Aerial crown-view tile of a tropical tree (Barro Colorado Island, Panama), acquired 20250616:
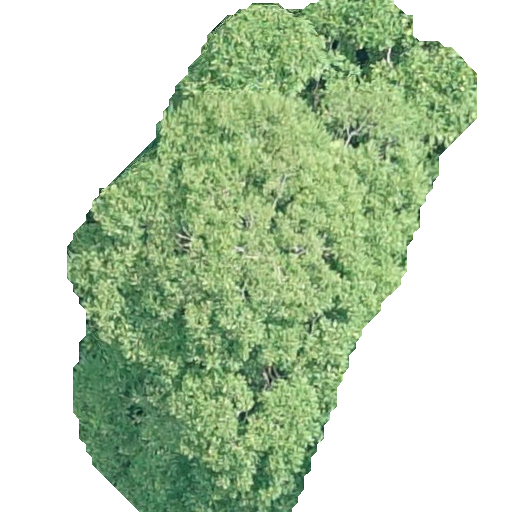
Species: Dipteryx oleifera
GBIF accepted scientific name: Dipteryx oleifera
Crown area: 207.825 m²